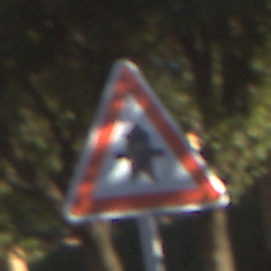
Verkehrszeichen: Vorfahrt
Umgebung: Outdoor, Suburban
Tageszeit: MorningAfternoon
Wetter: Clear
Licht: Natural
Jahreszeit: NotSpecified
Kontrast: HighContrast